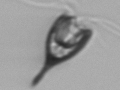
Label: Pyramimonas_longicauda